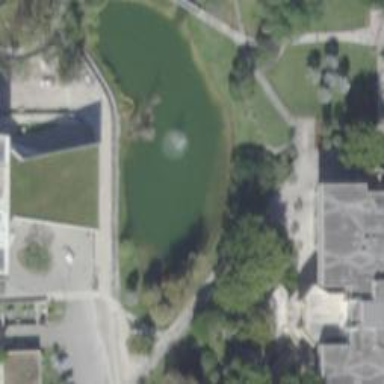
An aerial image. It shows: Pond with natural water.